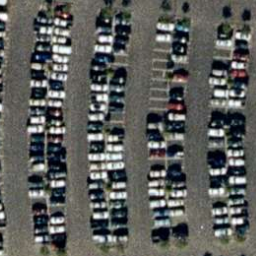
Label: parking lot